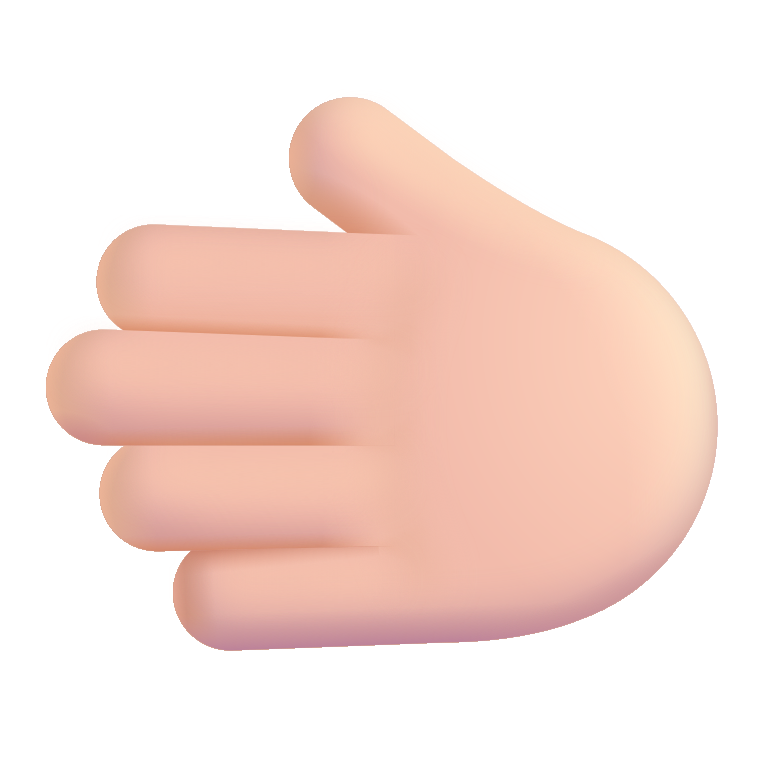
leftwards hand color light